Question: I am building a social site in which a member can invite another member to an event here is picture to how the ERD looks like

how would I set up the relation in the migrations and model? The rails documentation handles binary relations.
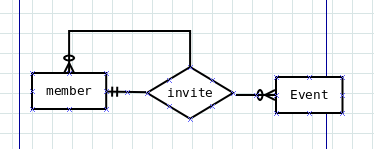
Answer: By providing the class_names, and foreign_keys to your 'has_many' relations, you can name your associations whatever you want. The 'Invitation' model will serve as the join, to link your Events to the Members that have invited each other.
'''
class Member < ActiveRecord::Base
has_many :invites, class_name: "Invitation", foreign_key: "invited_member_id"
has_many :invitees, class_name: "Invitation", foreign_key: "inviting_member_id"
end
class Invitation < ActiveRecord::Base
belongs_to :event
belongs_to :inviting_member, class_name: "Member"
belongs_to :invited_member, class_name: "Member"
end
class Event < ActiveRecord::Base
has_many :invitations
has_many :invited_members, through: :invitations
has_many :inviting_members, through: :invitations
end
'''
can be used this way..
'''
?> m1 = Member.find 1
=> #<Member id: 1, username: "user1", created_at: "2015-07-07 04:01:41", updated_at: "2015-07-07 04:01:41">
>> m2 = Member.find 2
=> #<Member id: 2, username: "user2", created_at: "2015-07-07 04:01:43", updated_at: "2015-07-07 04:01:43">
>> e = Event.create name: "my cool event"
=> #<Event id: 2, name: "my cool event", created_at: "2015-07-07 04:11:49", updated_at: "2015-07-07 04:11:49">
>> Invitation.create event: e, inviting_member: m, invited_member: m2
=> #<Invitation id: 2, event_id: 2, inviting_member_id: 1, invited_member_id: 2, created_at: "2015-07-07 04:12:01", updated_at: "2015-07-07 04:12:01">
>> m1.reload
=> #<Member id: 1, username: "user1", created_at: "2015-07-07 04:01:41", updated_at: "2015-07-07 04:01:41">
>> m1.invites
=> #<ActiveRecord::Associations::CollectionProxy []>
>> m1.invitees
=> #<ActiveRecord::Associations::CollectionProxy [#<Invitation id: 1, event_id: 1, inviting_member_id: 1, invited_member_id: 2, created_at: "2015-07-07 04:03:58", updated_at: "2015-07-07 04:03:58">, #<Invitation id: 2, event_id: 2, inviting_member_id: 1, invited_member_id: 2, created_at: "2015-07-07 04:12:01", updated_at: "2015-07-07 04:12:01">]>
>> e = Event.first
=> #<Event id: 1, name: "Cool", created_at: "2015-07-07 04:01:54", updated_at: "2015-07-07 04:01:54">
>> e.inviting_members
=> #<ActiveRecord::Associations::CollectionProxy [#<Member id: 1, username: "user1", created_at: "2015-07-07 04:01:41", updated_at: "2015-07-07 04:01:41">]>
>> e.invited_members
=> #<ActiveRecord::Associations::CollectionProxy [#<Member id: 2, username: "user2", created_at: "2015-07-07 04:01:43", updated_at: "2015-07-07 04:01:43">]>
'''
Invitations Migration:
'''
class CreateInvitations < ActiveRecord::Migration
def change
create_table :invitations do |t|
t.references :event, index: true, foreign_key: true
t.integer :inviting_member_id
t.integer :invited_member_id
t.timestamps null: false
end
end
end
'''